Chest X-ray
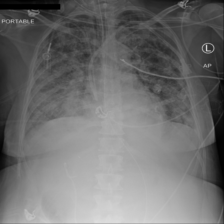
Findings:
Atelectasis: negative
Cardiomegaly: negative
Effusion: negative
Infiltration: positive
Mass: negative
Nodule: negative
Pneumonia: negative
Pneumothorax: negative
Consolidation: negative
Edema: negative
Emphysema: negative
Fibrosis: negative
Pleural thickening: negative
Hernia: negative